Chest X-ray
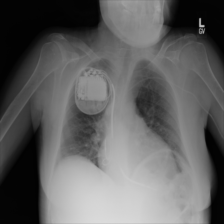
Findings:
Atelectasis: negative
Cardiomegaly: negative
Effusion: negative
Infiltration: positive
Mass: negative
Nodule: negative
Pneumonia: negative
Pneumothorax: negative
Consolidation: negative
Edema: negative
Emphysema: negative
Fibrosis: negative
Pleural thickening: negative
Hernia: negative